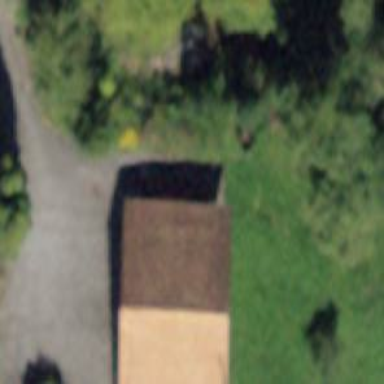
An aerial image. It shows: Shed building.